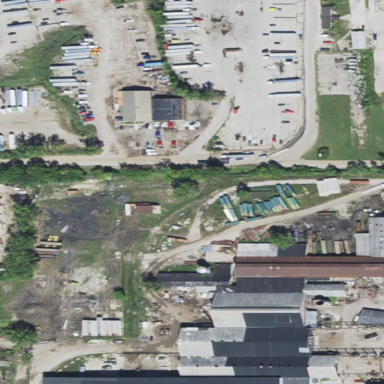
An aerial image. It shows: Industrial area.